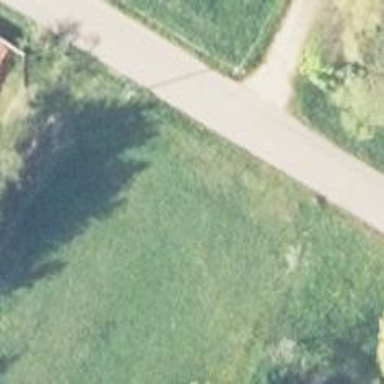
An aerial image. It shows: Grass track road with grade 5 tracktype.